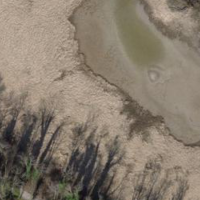
EUNIS habitat code: 15
Species observed at this site:
Ardea alba
Anas crecca